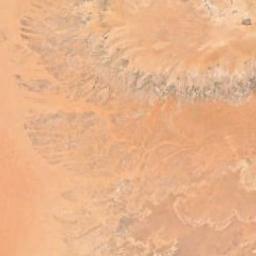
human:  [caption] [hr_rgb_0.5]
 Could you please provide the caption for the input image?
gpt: There are yellow desert with lines of bare land .

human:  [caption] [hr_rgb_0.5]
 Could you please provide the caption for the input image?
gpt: Nothing else can be seen in this desert .

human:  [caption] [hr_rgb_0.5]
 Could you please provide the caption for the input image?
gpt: It is a large piece of yellow desert .

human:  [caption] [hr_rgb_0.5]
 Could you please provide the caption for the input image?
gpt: The desert has yellow sand and some small hills .

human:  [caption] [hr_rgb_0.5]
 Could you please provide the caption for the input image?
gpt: A desert covered with sand and bare land .